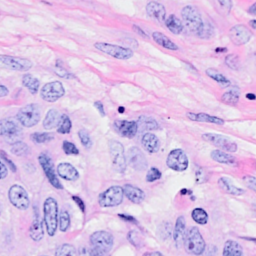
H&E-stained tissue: Breast